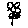
Label: flower